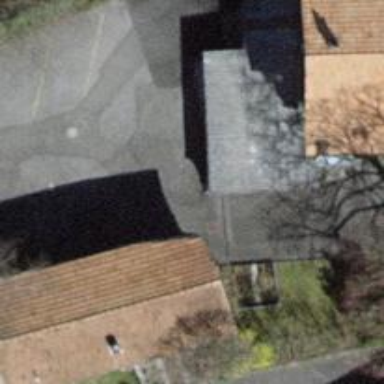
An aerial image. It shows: Shed building.